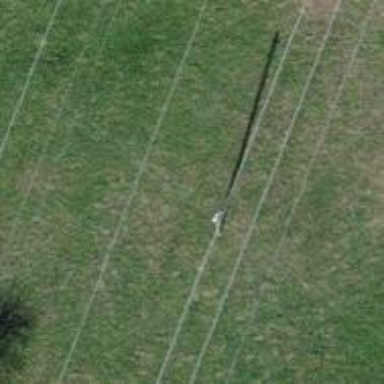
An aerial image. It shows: Power pole.